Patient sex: F
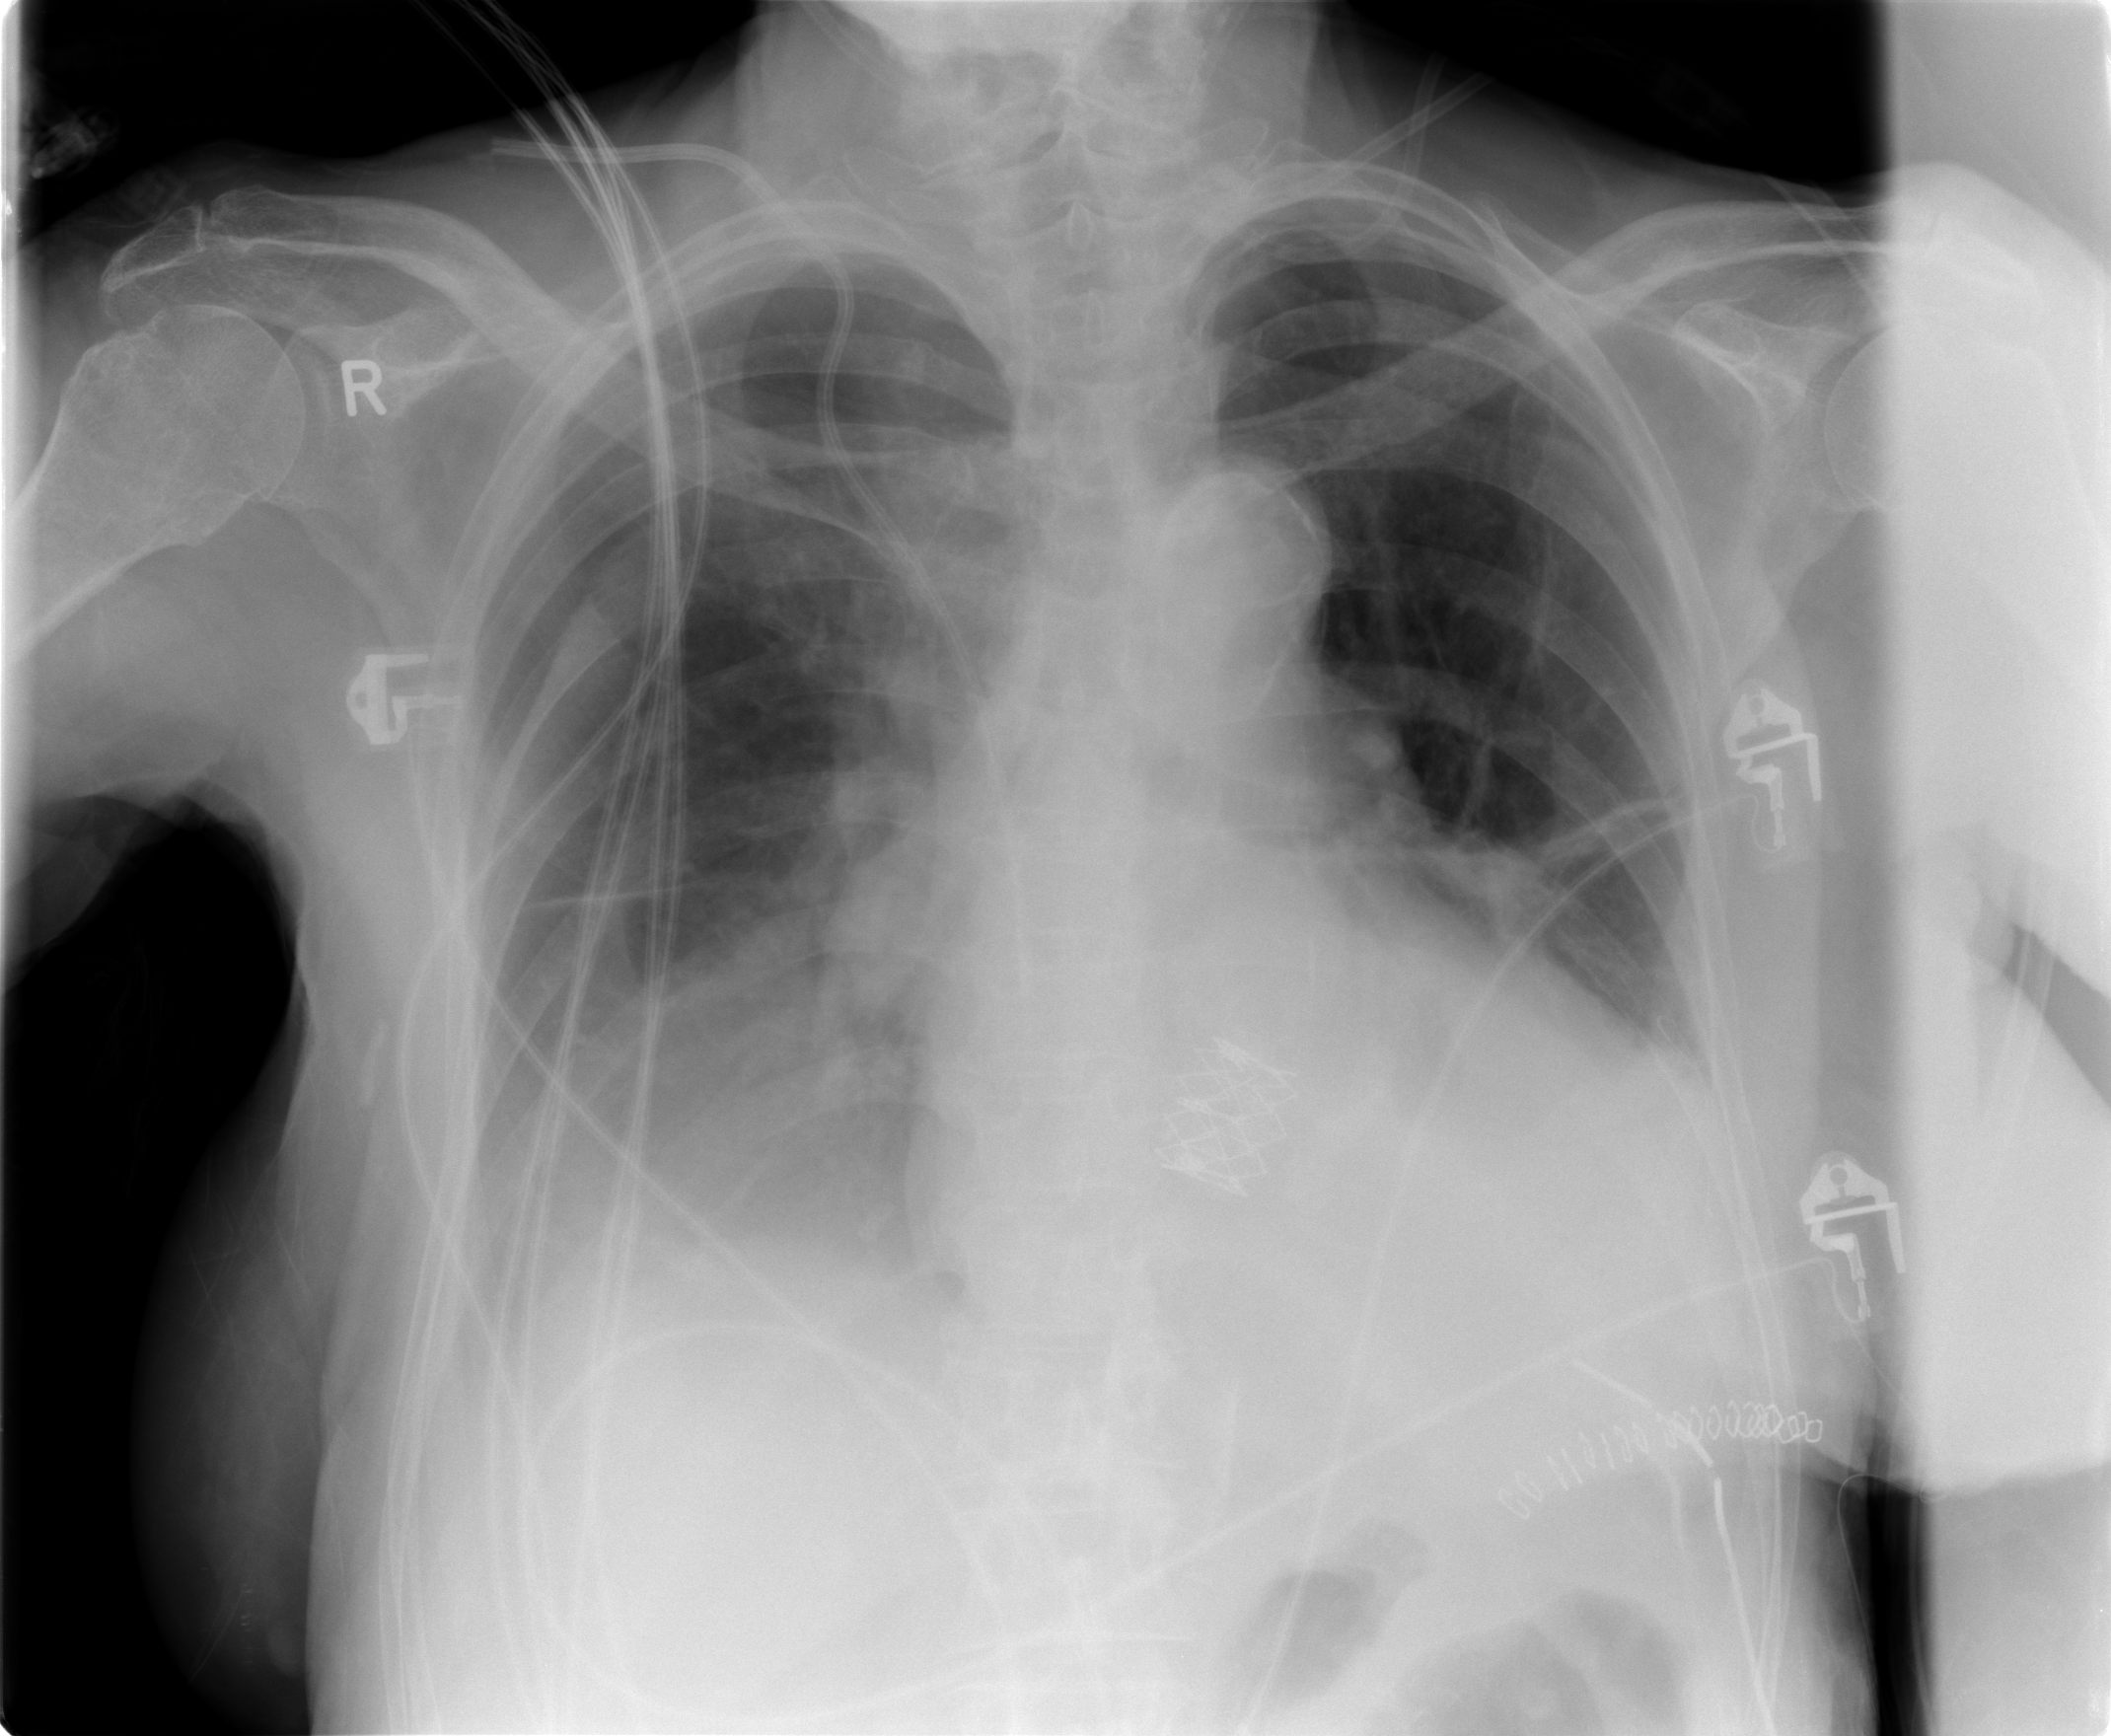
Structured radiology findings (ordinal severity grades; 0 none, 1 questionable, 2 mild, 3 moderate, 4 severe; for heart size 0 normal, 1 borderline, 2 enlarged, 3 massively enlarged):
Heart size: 2
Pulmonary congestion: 2
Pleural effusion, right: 3
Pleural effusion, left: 2
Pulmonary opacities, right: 2
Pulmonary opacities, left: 0
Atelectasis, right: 3
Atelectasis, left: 2